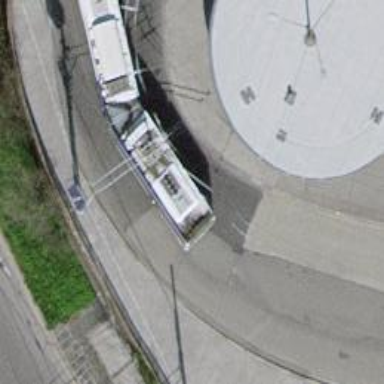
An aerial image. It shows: Asphalt service road with trolley wires. This road is designated for buses.